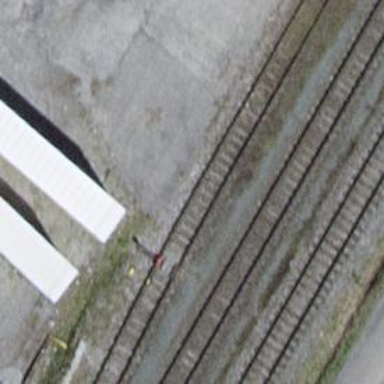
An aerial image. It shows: Minor railway spur line with electrified contact lines.